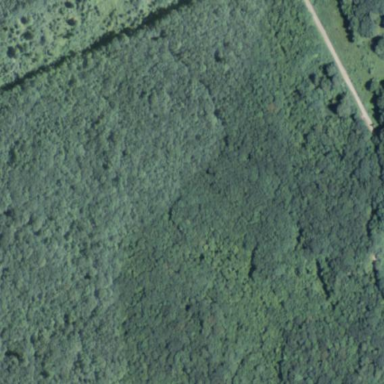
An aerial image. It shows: Mixed woodland area with various types of trees.